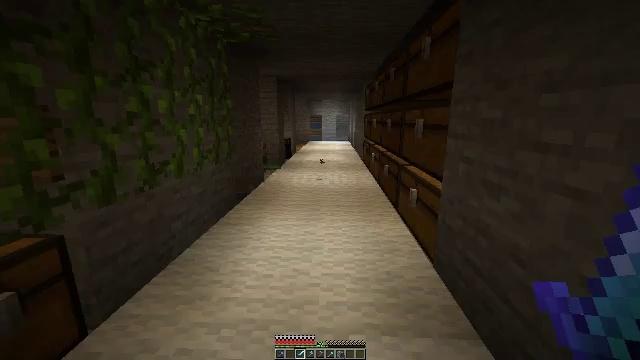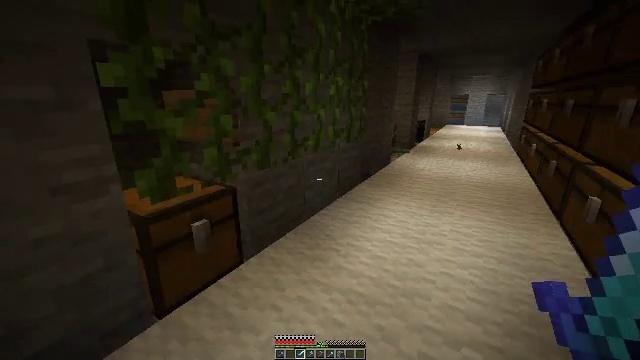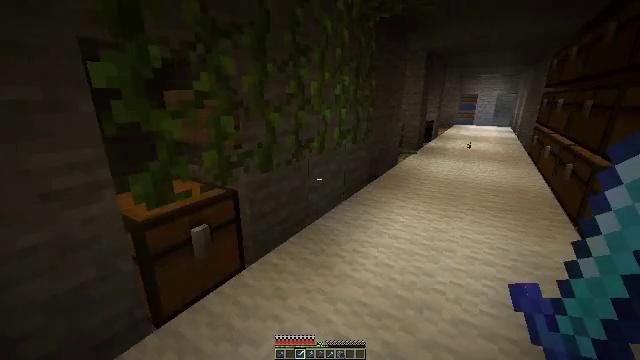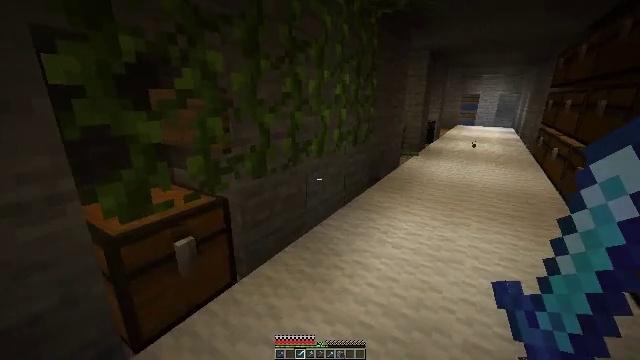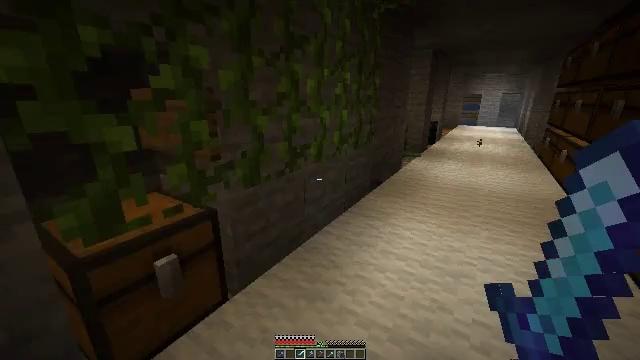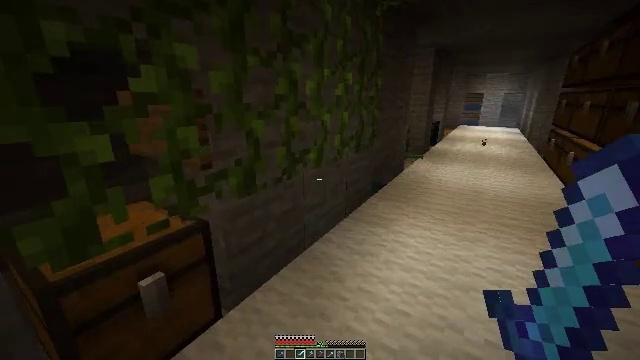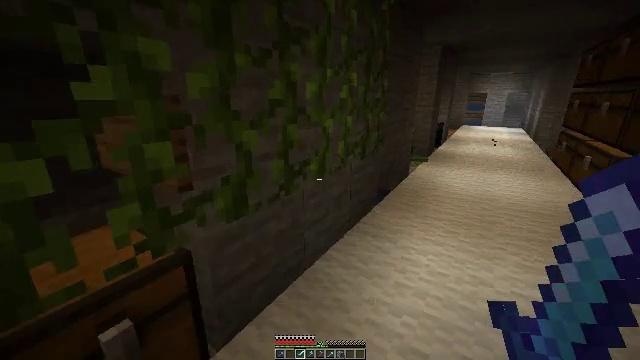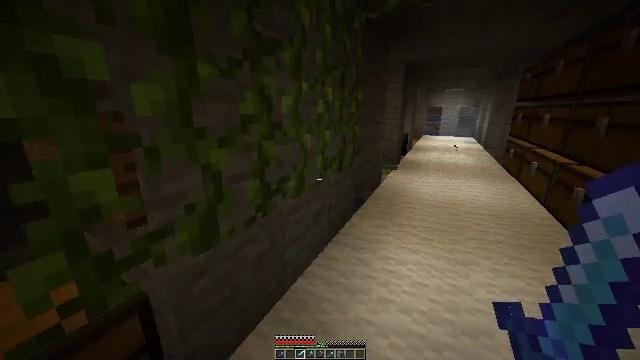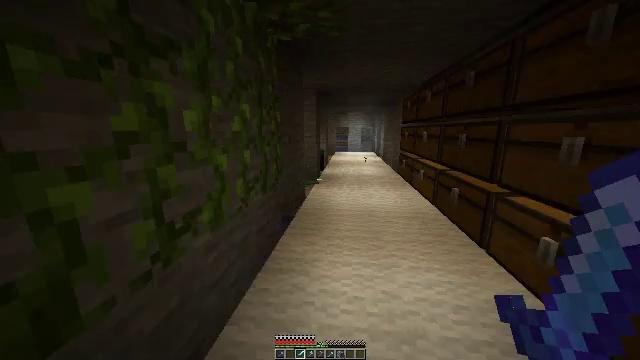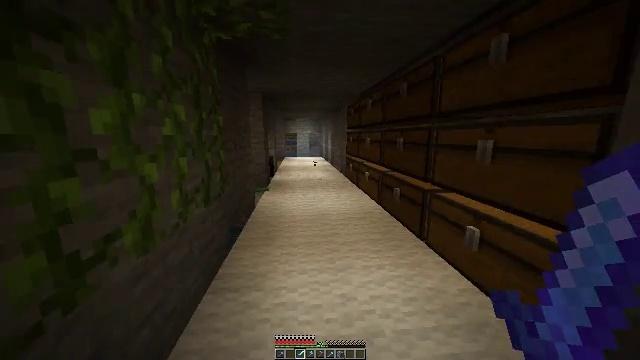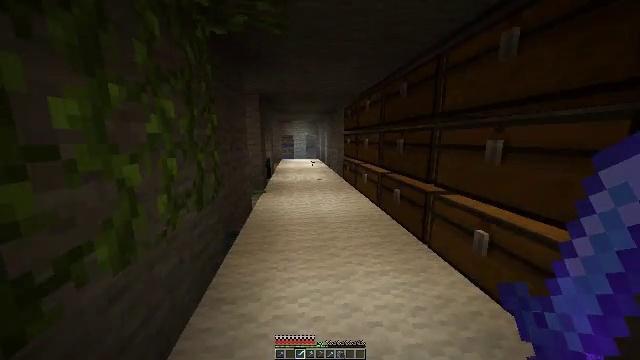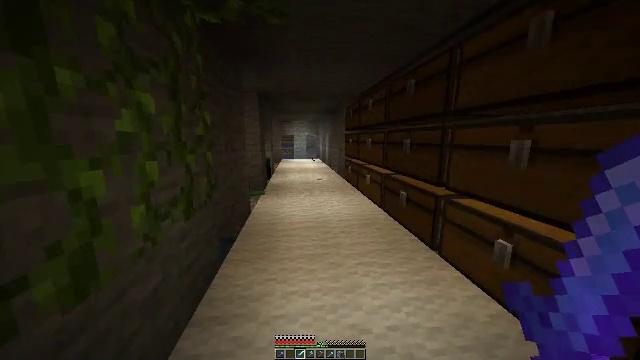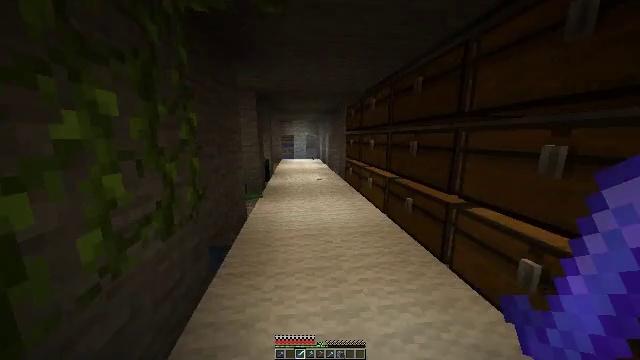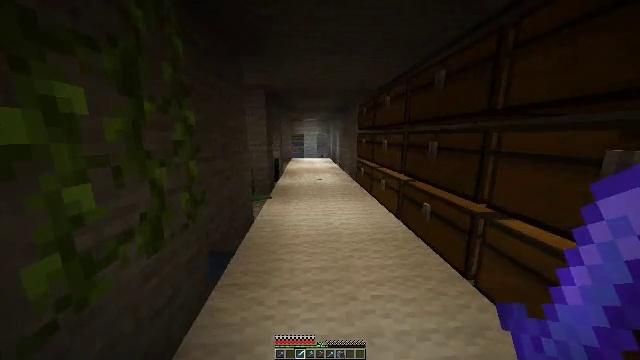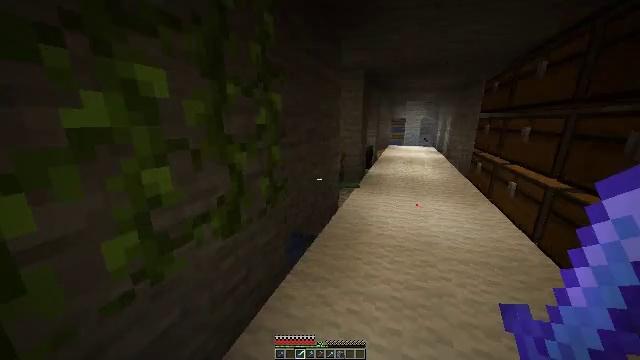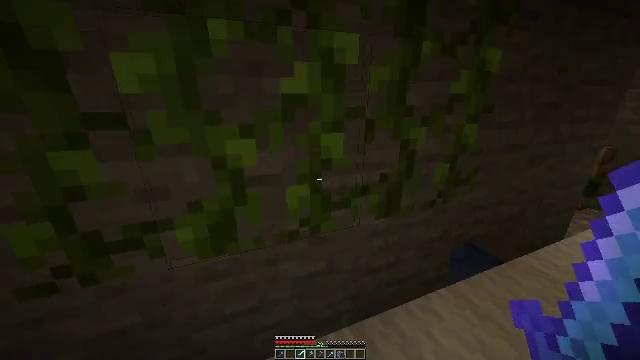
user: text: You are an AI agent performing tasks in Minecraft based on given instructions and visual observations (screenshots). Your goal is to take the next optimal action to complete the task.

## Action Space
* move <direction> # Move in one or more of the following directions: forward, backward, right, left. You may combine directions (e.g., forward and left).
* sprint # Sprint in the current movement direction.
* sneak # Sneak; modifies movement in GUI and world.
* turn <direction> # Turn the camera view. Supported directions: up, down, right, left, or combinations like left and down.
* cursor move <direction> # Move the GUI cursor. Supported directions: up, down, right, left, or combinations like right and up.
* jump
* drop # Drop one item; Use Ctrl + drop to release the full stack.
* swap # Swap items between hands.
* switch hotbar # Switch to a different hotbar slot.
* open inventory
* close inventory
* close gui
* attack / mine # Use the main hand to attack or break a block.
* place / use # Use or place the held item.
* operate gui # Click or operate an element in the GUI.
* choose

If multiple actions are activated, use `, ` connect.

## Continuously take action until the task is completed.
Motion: motion action
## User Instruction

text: Collect vines by mining them.
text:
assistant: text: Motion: move forward, turn left and down
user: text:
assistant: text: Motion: move forward, turn left
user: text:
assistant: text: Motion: move forward
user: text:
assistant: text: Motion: move forward
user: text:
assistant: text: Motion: move forward
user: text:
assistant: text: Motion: move forward, sprint
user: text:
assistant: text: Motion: move forward, sprint, turn right and up
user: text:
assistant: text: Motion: move forward, sprint, turn right and up
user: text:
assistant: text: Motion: move forward, sprint, turn right and up
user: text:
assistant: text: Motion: move forward, turn right
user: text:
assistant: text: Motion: move forward
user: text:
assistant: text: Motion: move forward
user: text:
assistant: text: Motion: move forward, turn left
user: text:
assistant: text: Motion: turn left and down
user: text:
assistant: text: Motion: turn left and down
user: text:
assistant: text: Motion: turn left and down
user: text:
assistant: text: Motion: move left, turn left
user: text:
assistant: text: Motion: move left, turn left
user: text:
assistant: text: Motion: move left, turn right
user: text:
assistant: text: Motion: move left, turn right and up
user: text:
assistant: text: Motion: move left, turn right and up
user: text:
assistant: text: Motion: move forward and move left, turn right and up
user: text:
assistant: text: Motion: move forward and move left, turn right and up
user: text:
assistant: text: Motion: move forward, turn right
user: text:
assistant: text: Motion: move forward, turn right and down
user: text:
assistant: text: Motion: turn right and down
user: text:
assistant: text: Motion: turn right and down
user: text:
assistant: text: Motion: use / place
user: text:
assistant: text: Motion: use / place
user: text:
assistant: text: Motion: use / place